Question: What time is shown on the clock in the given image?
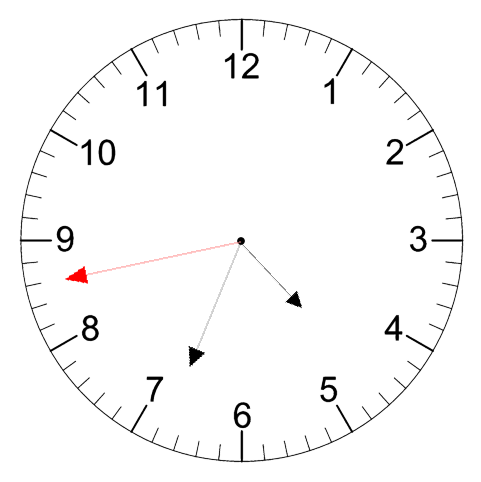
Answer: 04:33:43